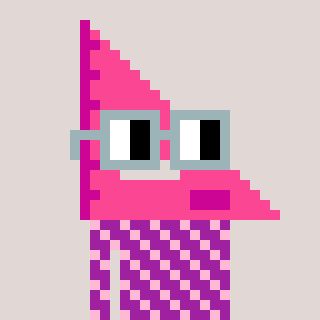
a pixel art character with square dark gray glasses, a squadron ruler-shaped head and a magenta-colored body on a warm background